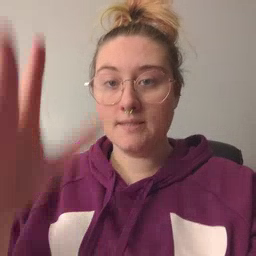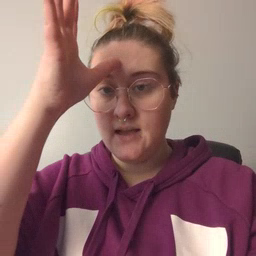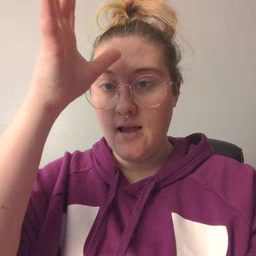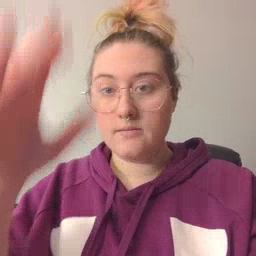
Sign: dad